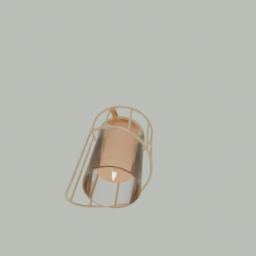
Label: lighting